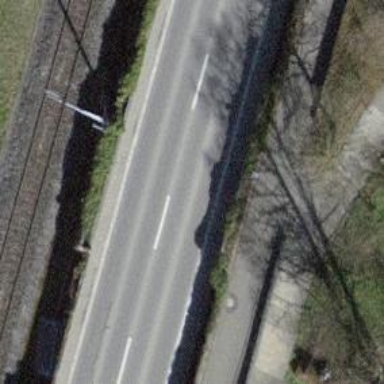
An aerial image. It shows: Primary highway with separate asphalt sidewalks and cycleways.